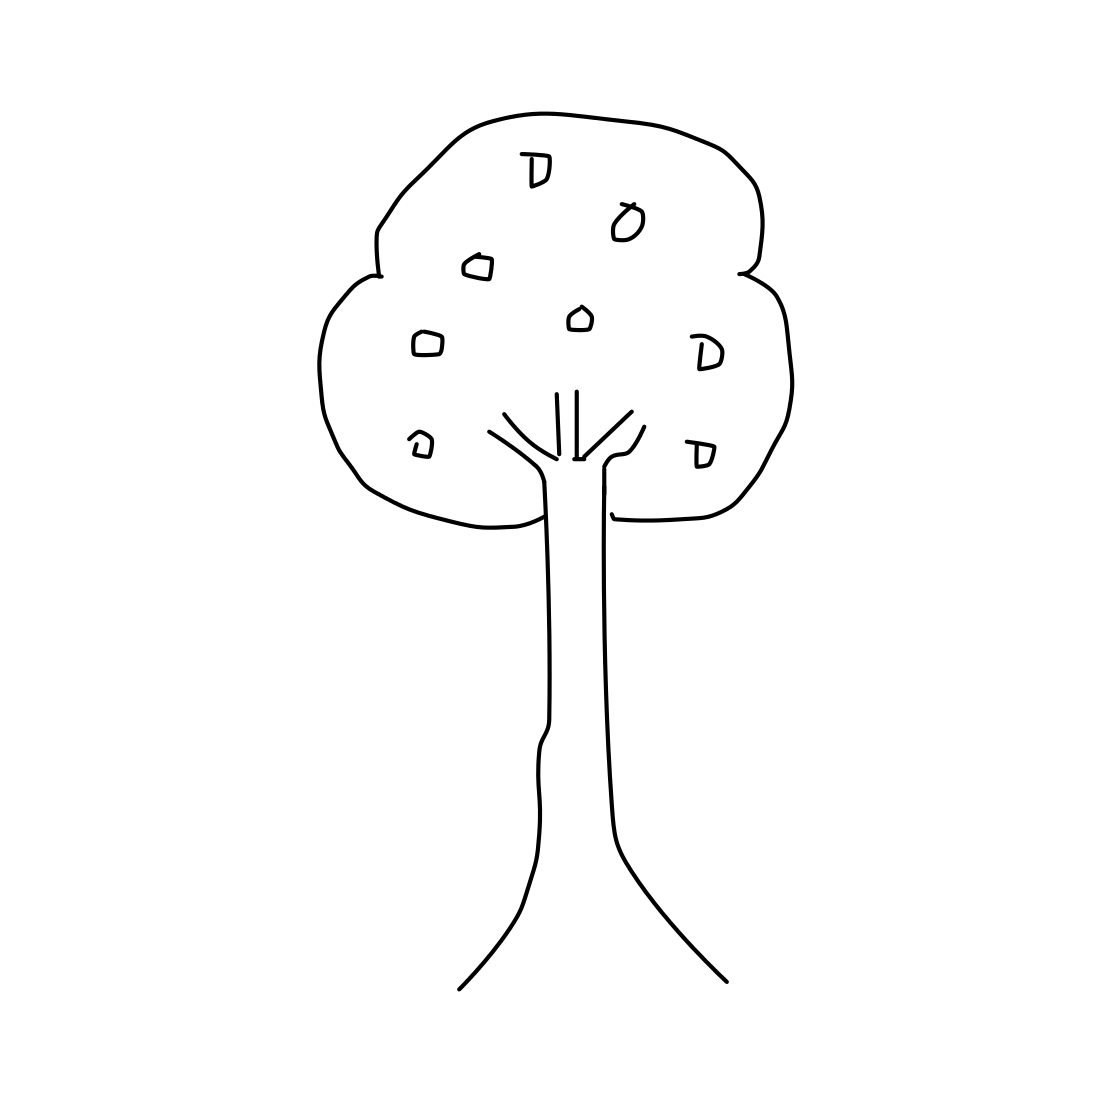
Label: bush